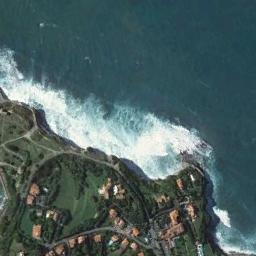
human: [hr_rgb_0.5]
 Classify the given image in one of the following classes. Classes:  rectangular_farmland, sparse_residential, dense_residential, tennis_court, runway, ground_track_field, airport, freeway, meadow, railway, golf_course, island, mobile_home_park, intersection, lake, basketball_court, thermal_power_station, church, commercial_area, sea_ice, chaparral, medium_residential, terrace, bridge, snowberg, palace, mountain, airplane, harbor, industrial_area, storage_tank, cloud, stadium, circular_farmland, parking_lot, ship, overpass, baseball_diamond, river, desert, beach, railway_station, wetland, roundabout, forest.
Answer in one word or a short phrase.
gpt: beach